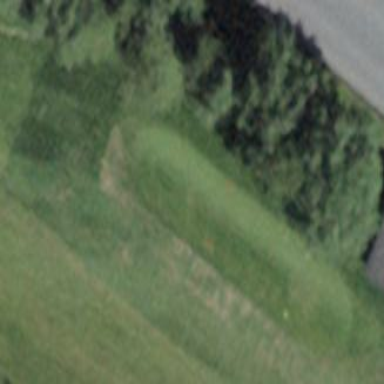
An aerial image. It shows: Grass area designated as golf tee.